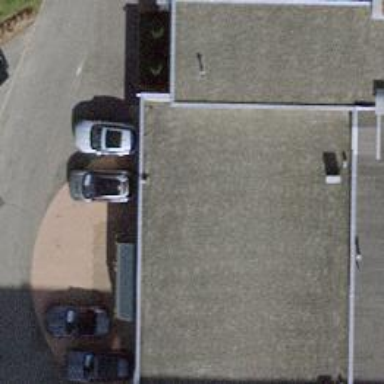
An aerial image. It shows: Car shop.